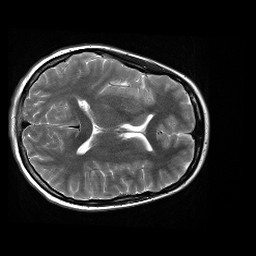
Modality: T2w
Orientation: axial
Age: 19
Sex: female
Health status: healthy
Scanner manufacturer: siemens
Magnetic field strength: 3 T
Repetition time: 4.01 s
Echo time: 0.116 s